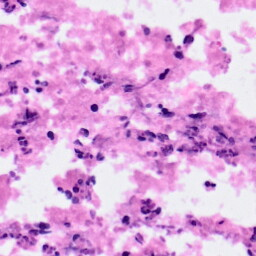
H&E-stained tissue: Pancreatic